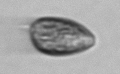
Label: Prorocentrum_triestinum